Field crop: maize
Growth stage: 2
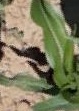
Species: maize